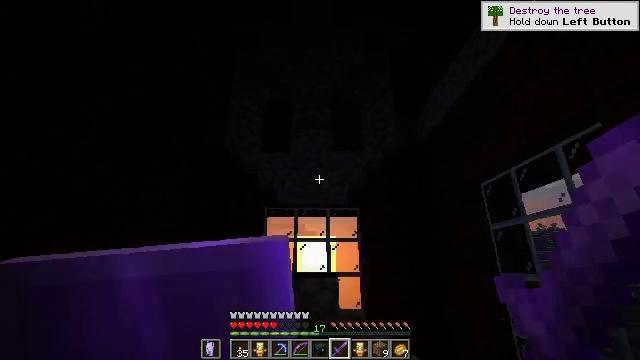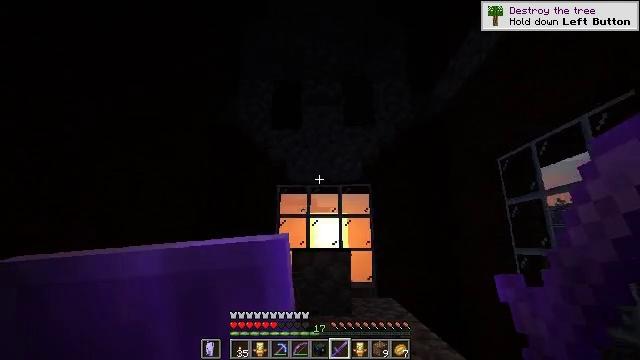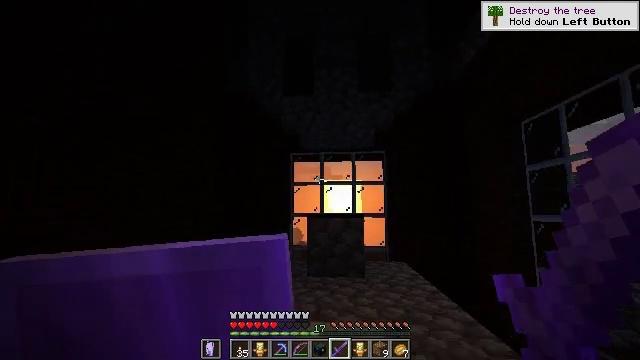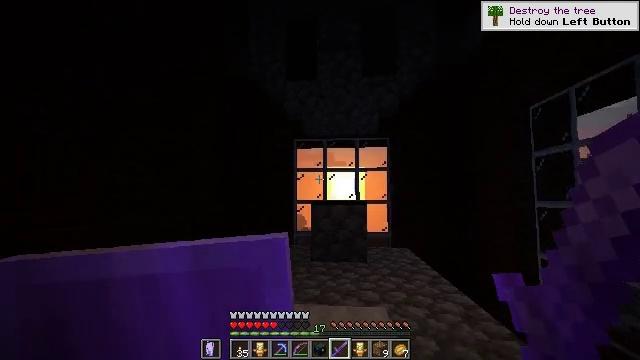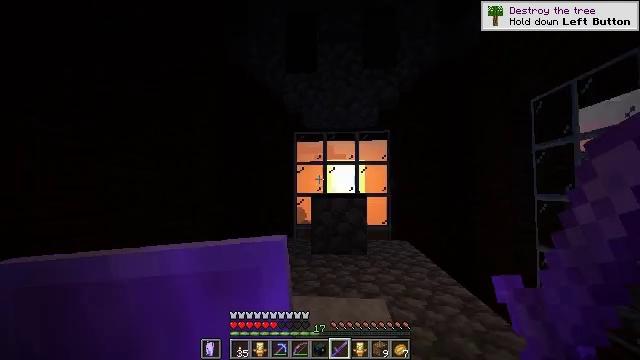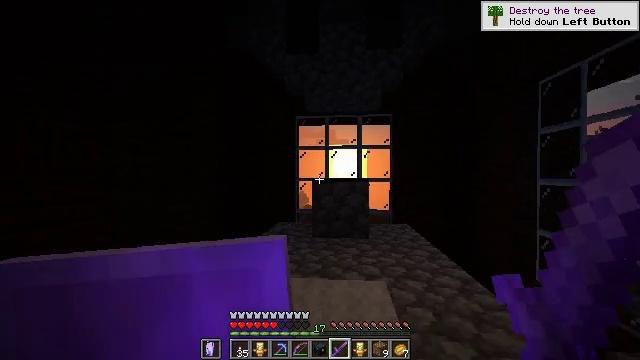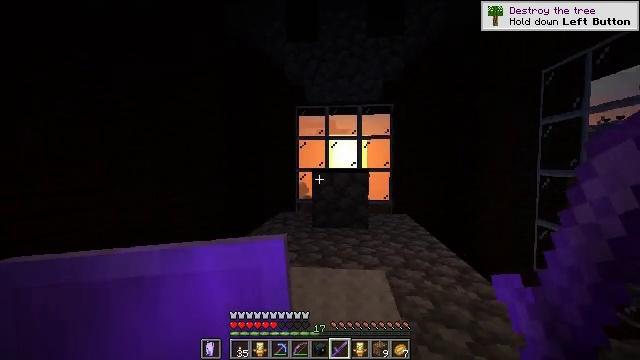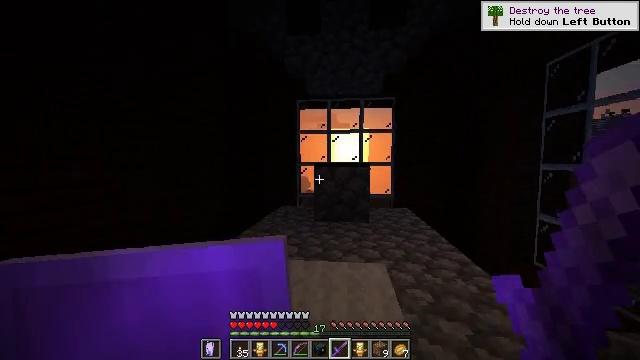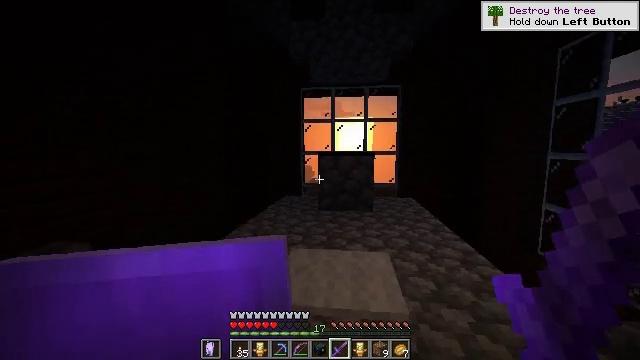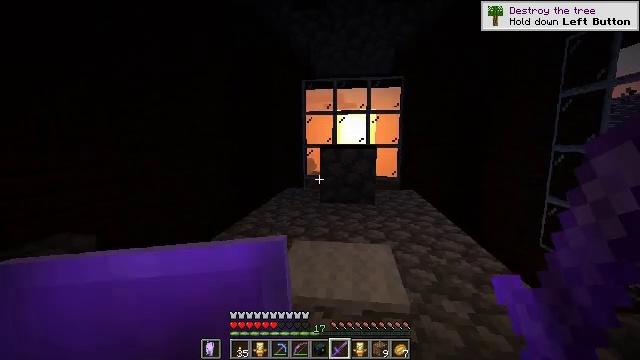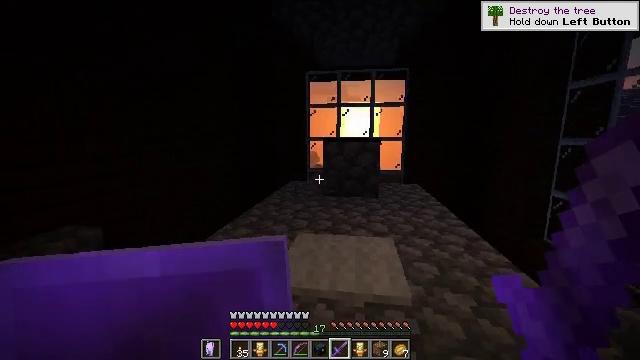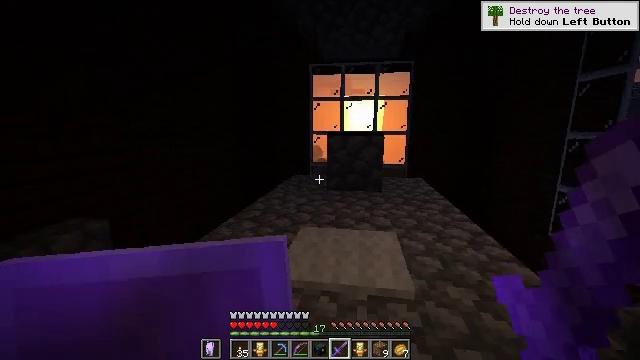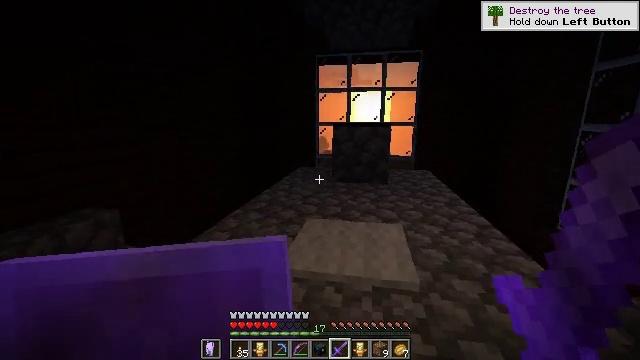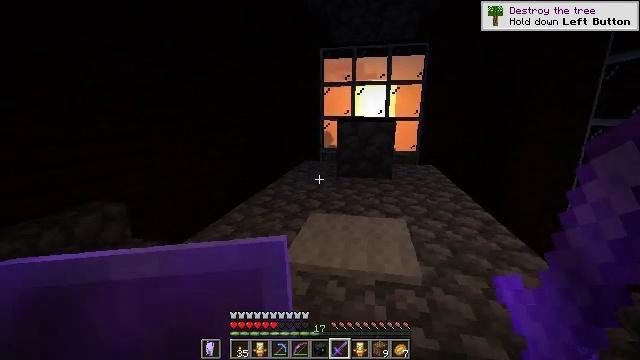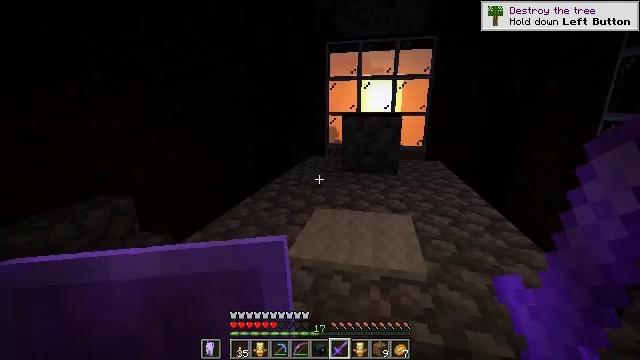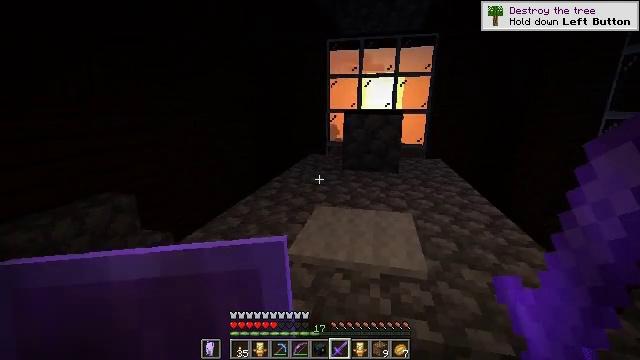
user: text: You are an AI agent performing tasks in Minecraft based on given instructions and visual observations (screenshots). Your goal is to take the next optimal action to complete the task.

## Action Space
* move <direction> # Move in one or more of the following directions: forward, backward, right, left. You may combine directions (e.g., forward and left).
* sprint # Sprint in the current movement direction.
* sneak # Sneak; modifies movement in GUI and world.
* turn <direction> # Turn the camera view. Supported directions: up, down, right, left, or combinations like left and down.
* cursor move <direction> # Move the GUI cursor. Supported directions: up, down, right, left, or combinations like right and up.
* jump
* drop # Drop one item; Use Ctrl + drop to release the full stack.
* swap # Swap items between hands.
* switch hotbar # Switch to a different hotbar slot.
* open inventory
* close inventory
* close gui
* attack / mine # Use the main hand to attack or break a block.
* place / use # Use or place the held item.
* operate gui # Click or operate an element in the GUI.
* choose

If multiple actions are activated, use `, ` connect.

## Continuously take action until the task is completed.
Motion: motion action
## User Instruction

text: Defeat the flying creature.
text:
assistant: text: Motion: turn left and down
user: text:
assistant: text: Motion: turn left and down
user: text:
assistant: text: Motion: turn down
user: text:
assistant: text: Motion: turn down
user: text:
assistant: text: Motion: turn down
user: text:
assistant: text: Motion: turn down
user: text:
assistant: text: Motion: turn down
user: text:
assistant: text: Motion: turn down
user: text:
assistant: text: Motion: turn down
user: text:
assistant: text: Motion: turn down
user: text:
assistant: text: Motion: turn down
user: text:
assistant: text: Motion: turn left and down
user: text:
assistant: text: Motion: turn down
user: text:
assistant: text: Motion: turn left and down
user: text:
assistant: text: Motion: no_op
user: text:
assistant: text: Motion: no_op
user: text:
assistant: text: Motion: turn left and down
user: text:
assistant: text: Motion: turn left and down
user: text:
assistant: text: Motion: turn left and down
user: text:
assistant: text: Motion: turn left
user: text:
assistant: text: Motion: turn left
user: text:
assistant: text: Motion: turn left and down
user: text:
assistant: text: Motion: turn left and down
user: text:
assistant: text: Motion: turn left
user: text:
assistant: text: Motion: turn left and up
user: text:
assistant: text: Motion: no_op
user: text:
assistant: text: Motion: no_op
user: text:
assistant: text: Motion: turn down
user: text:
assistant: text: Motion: turn left
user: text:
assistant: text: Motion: turn left and up